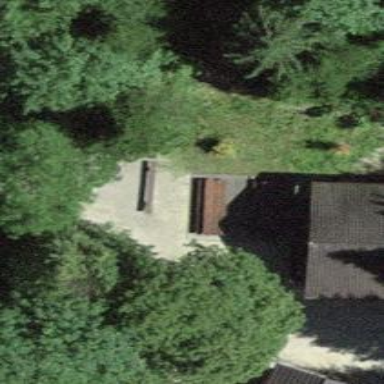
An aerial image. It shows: BBQ amenity.